Field crop: maize
Growth stage: 1
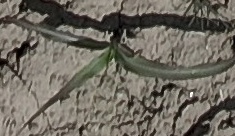
Species: sorghum